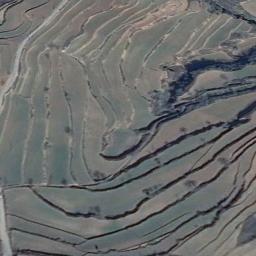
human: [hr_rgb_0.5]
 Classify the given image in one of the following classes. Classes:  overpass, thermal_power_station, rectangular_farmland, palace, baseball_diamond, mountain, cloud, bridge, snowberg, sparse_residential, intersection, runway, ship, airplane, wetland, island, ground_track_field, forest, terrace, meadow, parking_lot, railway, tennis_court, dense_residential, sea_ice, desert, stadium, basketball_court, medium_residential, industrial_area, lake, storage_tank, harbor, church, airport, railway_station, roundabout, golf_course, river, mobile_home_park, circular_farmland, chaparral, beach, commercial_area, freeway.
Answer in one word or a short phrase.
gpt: terrace